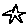
Label: star